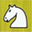
Piece: wN